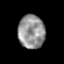
Tissue: prostate
Cell type: T cells
Senescence score: 0.2271
Nuclear area (px): 873
Mean DAPI intensity: 148.313